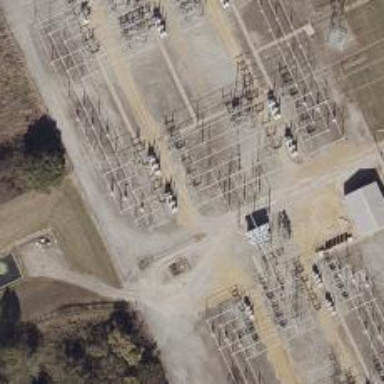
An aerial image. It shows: Switch for power supply.